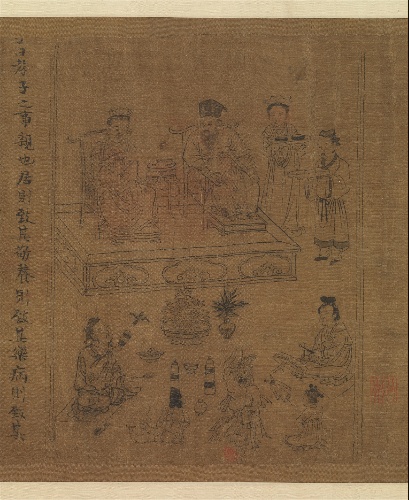
Title: 北宋　李公麟　孝經圖　卷|The Classic of Filial Piety
Artist: Li Gonglin
Artist bio: Chinese, ca. 1041–1106
Date: ca. 1085
Object type: Handscrolls
Classification: Paintings
Medium: Handscroll; ink and color on silk
Culture: China
Period: Northern Song dynasty (960–1127)
Dimensions: Overall (a, painting): 8 5/8 x 187 1/4 in. (21.9 x 475.6 cm)
Overall (b, colophons): 10 3/8 x 208 5/8 in. (26.4 x 529.9 cm)
Overall (c, modern copy preserving seventeenth century silk restorations): 9 1/8 x 196 in. (23.2 x 497.8 cm)
Department: Asian Art
Credit line: Ex coll.: C. C. Wang Family, From the P. Y. and Kinmay W. Tang Family Collection, Gift of Oscar L. Tang Family, 1996
Accession year: 1996
Repository: Metropolitan Museum of Art, New York, NY
Tags: Women|Men